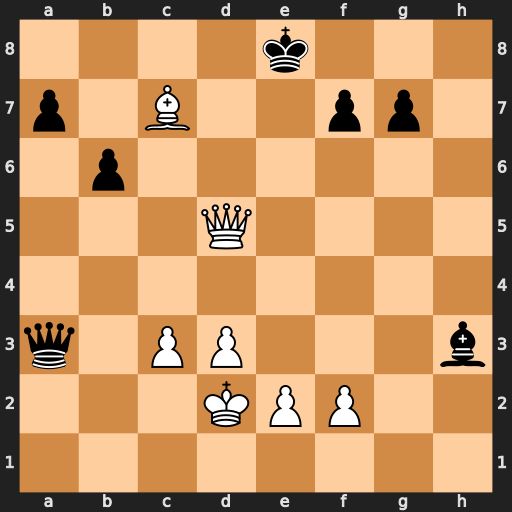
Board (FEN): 4k3/p1B2pp1/1p6/3Q4/8/q1PP3b/3KPP2/8
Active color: w
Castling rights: -
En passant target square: -
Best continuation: Qd8#